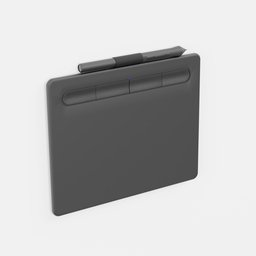
Label: electronics